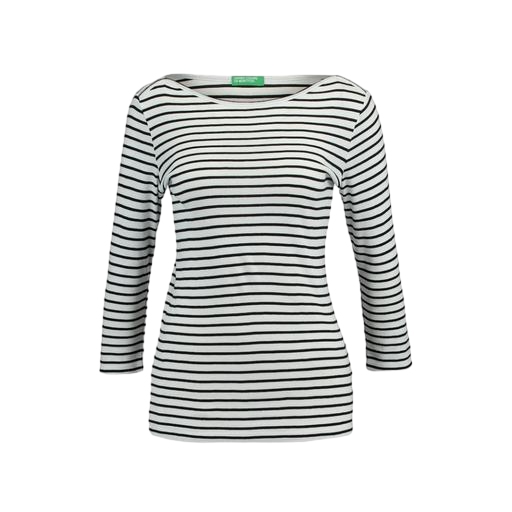
white long-sleeved striped top, green women's striped long-sleeve t-shirt, black striped long-sleeve t-shirt, white background